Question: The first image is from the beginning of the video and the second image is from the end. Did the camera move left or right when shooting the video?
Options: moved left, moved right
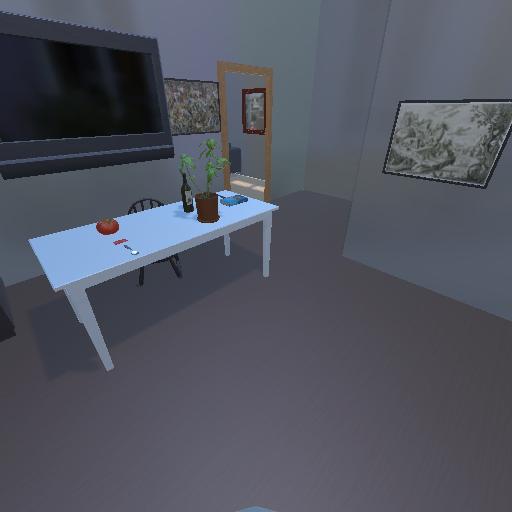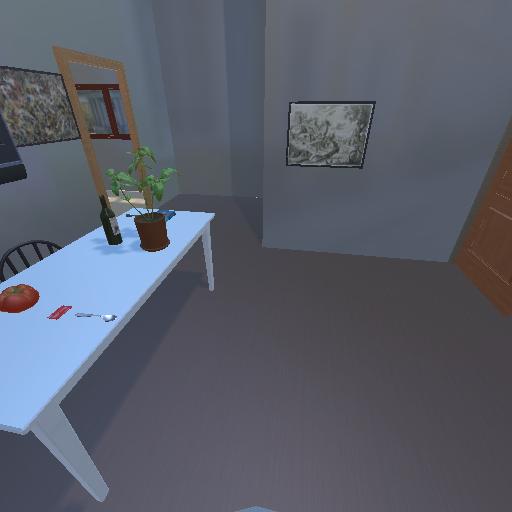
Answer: moved left